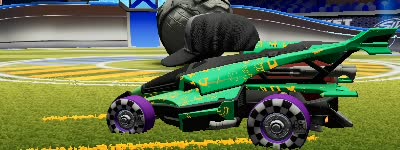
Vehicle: aftershock